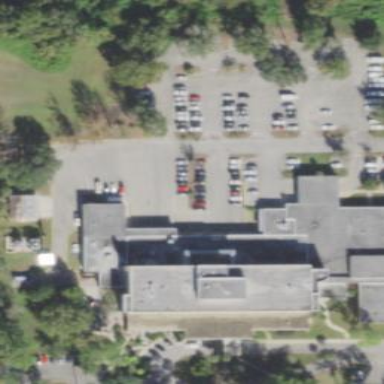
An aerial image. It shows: Hospital building.